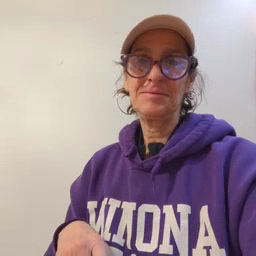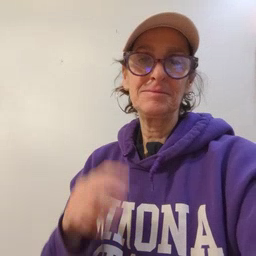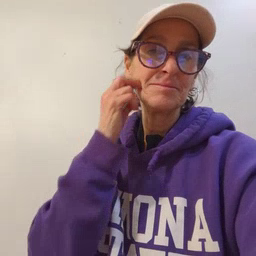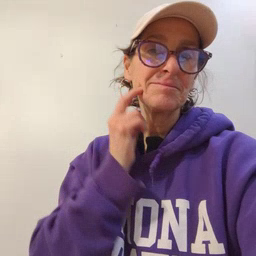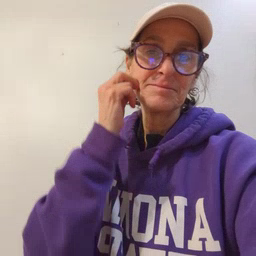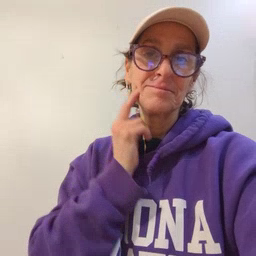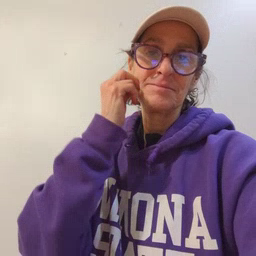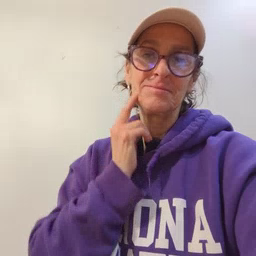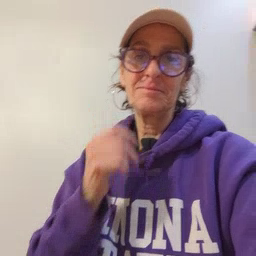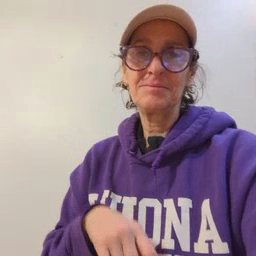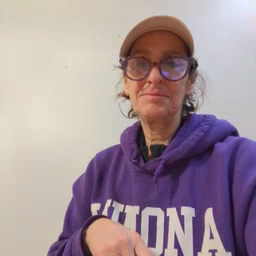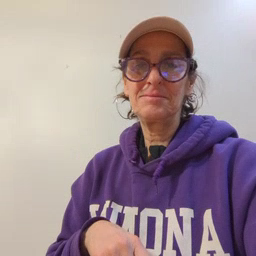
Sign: gum